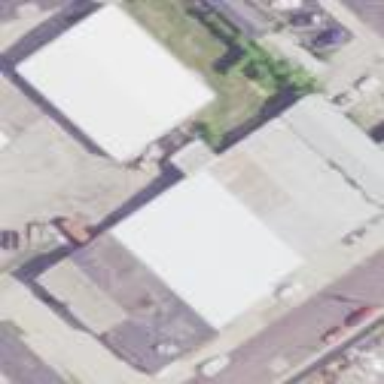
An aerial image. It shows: Commercial building.